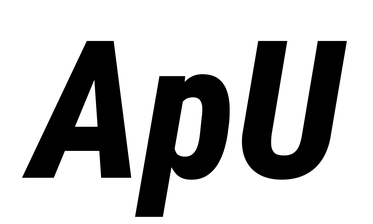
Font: Roboto-Italic_Condensed_ExtraBold_Italic